Question:
How to put these nodes inside a users node and make another one to store posts.
My database reference:
'''
databaseReference.child(user.getUid()).setValue(userInformations);
'''
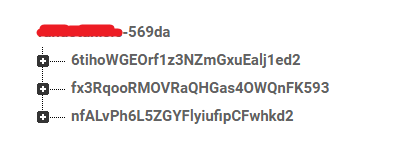
Answer: You need to use the following code:
'''
databaseReference.child("Users").child(user.getUid()).setValue(userInformations);
'''
This means that all those objects will be hosted within the 'Users' node. Please the new 'child("Users")' added. In the same way you need to use for the posts.